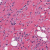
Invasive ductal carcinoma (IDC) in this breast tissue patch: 0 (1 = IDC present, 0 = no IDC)